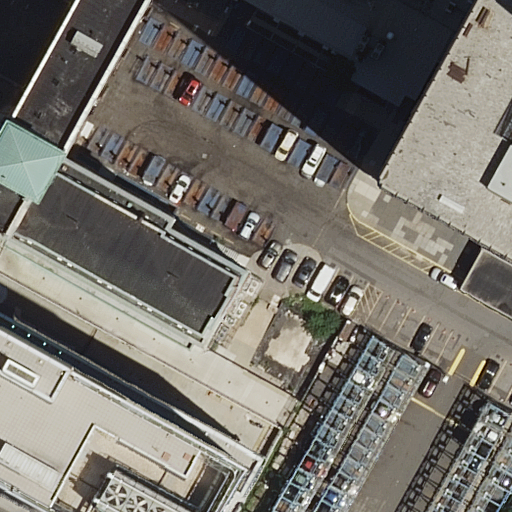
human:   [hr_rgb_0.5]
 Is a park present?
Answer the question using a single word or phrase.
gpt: yes

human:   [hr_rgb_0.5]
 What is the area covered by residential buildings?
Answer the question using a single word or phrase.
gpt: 67m2

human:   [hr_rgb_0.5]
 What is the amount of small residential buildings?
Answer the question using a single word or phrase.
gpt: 1

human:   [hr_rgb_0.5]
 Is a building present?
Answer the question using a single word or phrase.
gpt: yes

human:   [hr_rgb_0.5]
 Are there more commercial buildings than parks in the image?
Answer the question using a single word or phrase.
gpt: no

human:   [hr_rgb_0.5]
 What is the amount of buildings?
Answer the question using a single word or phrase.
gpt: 3

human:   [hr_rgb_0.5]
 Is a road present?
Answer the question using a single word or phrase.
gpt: yes

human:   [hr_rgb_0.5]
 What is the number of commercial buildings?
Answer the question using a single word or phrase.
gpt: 0

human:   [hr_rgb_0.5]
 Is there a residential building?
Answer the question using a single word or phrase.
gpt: yes

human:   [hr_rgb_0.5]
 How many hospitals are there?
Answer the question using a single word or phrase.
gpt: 1

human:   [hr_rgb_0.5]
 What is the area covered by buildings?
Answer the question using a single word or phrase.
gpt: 4139m2

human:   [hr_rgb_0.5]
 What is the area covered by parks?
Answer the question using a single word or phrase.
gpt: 381m2

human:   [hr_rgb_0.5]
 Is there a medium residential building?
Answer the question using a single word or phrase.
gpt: no

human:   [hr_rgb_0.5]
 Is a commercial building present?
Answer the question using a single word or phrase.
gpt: no

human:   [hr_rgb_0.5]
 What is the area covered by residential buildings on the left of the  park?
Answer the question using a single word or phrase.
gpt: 0m2

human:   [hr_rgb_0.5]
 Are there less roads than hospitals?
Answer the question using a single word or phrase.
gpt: no

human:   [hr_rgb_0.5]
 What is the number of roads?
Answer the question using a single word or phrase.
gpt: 2

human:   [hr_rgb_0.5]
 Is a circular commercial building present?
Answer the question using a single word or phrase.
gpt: no

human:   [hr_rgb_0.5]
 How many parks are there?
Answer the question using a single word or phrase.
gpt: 1

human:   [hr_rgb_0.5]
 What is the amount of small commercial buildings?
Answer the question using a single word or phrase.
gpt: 0

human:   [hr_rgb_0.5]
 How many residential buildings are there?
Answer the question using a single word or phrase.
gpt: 1

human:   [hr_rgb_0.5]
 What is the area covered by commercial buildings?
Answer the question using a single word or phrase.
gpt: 0m2

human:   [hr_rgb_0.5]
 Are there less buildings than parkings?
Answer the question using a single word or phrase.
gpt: no

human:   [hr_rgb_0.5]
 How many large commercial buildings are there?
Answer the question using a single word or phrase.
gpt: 0

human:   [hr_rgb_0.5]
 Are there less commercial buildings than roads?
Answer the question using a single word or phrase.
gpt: yes

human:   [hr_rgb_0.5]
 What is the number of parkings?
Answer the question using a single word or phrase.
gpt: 1

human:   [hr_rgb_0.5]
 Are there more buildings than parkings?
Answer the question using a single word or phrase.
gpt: yes

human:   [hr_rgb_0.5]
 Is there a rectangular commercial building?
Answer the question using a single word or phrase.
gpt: no

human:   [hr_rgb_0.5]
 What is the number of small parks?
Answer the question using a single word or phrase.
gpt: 0

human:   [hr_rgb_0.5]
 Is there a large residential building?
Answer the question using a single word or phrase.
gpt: no

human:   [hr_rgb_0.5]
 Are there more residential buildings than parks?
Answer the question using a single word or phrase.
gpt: no

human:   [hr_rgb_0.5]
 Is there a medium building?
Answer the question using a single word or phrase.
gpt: no

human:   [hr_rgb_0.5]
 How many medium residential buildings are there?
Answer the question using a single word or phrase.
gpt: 0

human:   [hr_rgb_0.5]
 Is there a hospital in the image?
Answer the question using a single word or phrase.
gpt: yes

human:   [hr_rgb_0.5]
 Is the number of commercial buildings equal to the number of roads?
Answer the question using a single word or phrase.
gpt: no

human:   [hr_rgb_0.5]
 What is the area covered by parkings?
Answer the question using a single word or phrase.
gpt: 96m2

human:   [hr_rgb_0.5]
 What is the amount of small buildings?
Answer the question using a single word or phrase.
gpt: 1

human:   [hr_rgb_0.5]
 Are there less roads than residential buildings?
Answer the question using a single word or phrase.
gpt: no

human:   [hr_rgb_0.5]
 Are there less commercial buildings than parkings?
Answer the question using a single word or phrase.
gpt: yes

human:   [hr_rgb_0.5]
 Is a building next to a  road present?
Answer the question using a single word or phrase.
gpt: yes

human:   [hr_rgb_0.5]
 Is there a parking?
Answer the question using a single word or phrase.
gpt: yes

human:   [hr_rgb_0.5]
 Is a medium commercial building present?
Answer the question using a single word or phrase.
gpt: no

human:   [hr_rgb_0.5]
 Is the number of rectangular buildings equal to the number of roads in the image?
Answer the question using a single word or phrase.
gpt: no

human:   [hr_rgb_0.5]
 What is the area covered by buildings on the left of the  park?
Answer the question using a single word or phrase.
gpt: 4071m2

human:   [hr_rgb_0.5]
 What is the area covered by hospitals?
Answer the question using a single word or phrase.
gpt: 2744m2

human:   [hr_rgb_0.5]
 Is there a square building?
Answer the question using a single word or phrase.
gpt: no

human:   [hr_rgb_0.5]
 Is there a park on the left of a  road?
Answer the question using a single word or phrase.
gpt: no

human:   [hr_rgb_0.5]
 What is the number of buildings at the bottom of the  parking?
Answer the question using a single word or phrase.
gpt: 0

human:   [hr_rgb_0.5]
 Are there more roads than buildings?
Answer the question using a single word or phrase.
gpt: no

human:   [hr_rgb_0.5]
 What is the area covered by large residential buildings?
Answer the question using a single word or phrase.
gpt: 0m2

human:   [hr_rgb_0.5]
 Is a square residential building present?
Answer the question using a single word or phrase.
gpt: no

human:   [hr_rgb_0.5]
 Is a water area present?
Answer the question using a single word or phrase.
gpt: no

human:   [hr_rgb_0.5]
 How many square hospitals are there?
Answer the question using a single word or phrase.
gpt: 0

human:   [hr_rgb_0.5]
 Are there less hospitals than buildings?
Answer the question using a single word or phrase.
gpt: yes

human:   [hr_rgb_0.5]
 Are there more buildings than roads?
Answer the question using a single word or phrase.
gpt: yes

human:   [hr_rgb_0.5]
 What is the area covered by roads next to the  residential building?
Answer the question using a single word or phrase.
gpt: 0m2

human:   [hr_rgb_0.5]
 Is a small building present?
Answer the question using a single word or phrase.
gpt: yes

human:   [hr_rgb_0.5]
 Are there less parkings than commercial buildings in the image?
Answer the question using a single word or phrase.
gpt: no

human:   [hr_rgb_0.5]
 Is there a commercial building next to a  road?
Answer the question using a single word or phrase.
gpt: no

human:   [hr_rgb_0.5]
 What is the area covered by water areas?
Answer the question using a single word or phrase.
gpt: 0m2

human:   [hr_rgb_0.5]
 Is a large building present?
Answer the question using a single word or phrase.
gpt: yes

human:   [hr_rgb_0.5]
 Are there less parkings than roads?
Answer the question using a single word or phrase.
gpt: yes

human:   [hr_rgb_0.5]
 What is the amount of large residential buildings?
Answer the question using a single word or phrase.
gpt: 0

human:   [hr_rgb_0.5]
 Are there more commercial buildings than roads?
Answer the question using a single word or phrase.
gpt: no